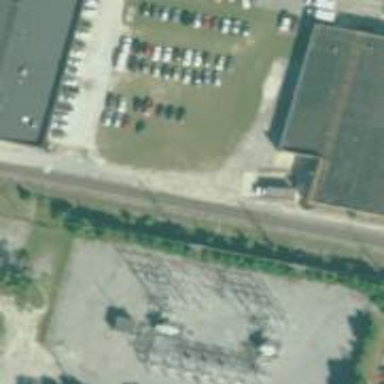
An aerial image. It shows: Power pole.